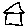
Label: house